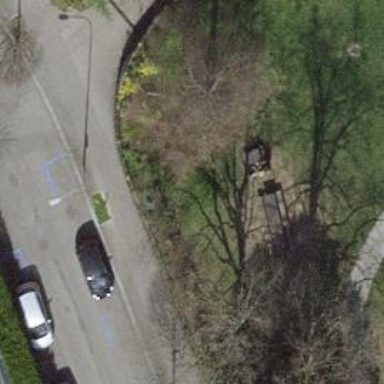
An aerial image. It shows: Picnic table located in leisure land area.